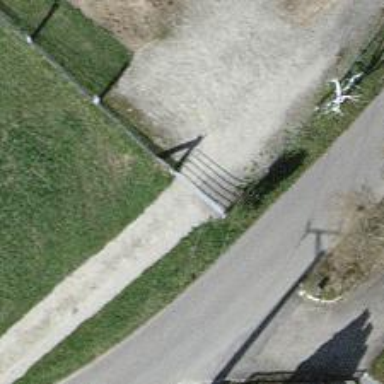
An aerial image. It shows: Gate.